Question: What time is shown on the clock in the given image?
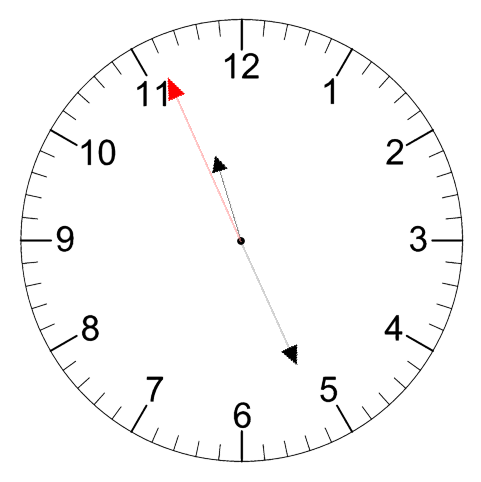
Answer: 11:25:56